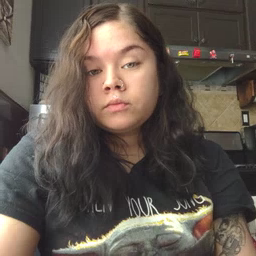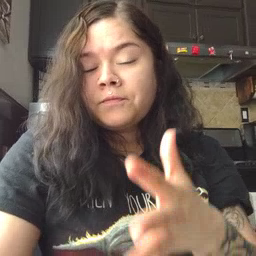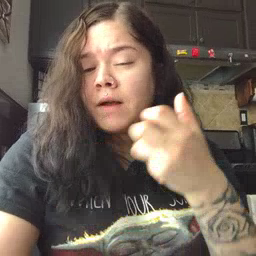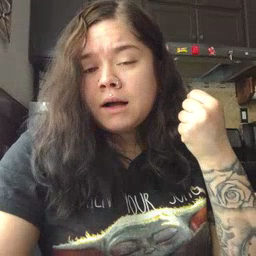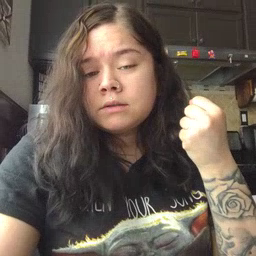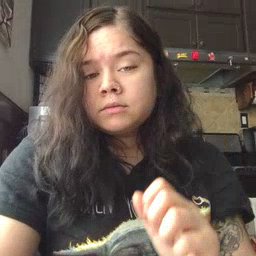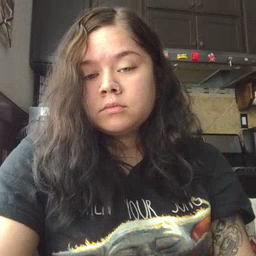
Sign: fast